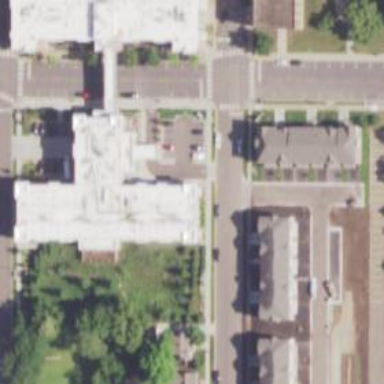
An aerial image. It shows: Building.